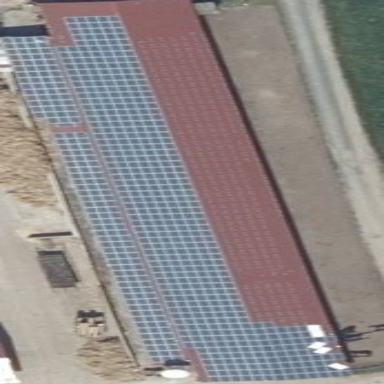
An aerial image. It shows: Gabled roof building with small solar photovoltaic panel generator. The panel is oriented along the grey roof and has photovoltaic method for generating electricity.